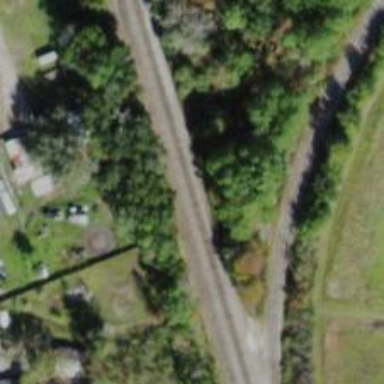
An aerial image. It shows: Railway track.